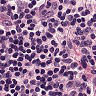
Metastatic tissue present: no